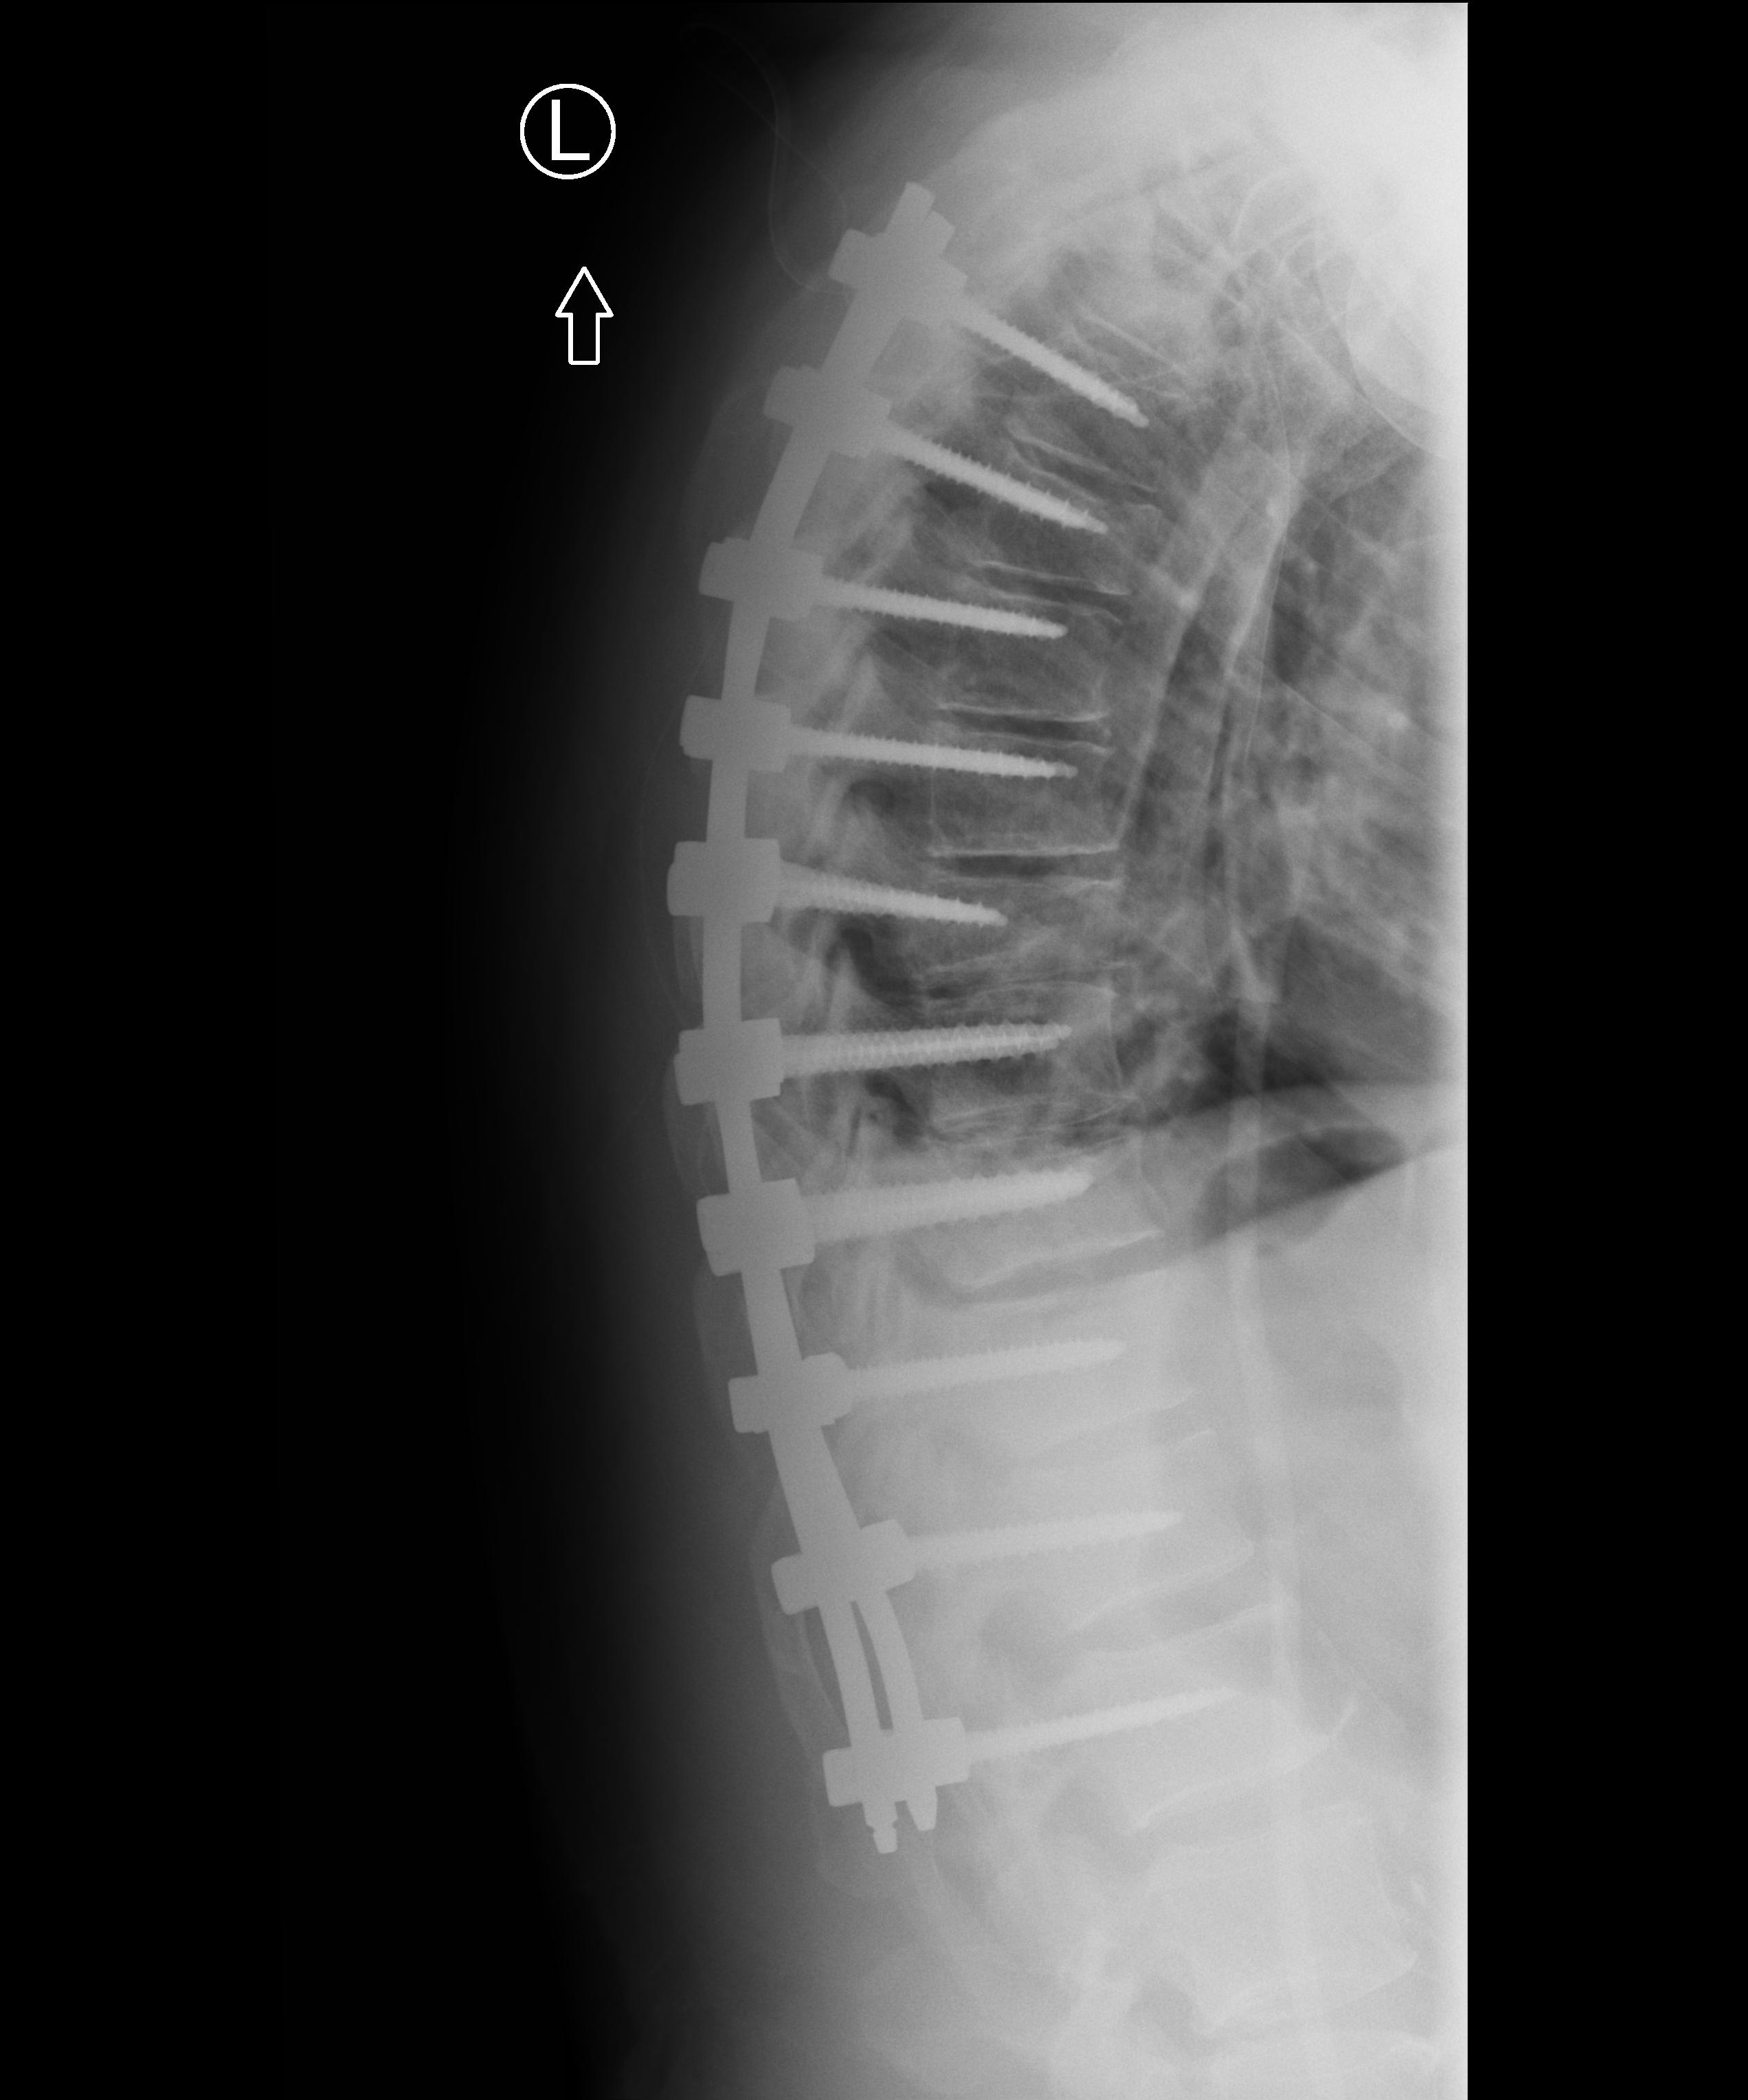
View: LATERAL
Implant manufacturer: medtronic solera